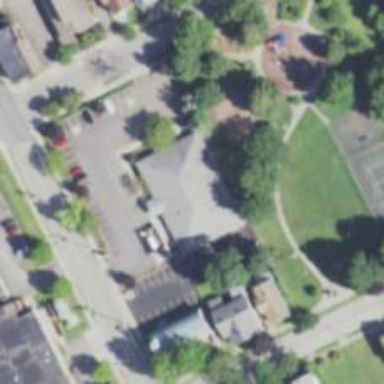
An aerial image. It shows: Healthcare clinic.